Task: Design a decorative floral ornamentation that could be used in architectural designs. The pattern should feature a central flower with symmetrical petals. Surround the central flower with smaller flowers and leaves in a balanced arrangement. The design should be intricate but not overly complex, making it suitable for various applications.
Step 1594:
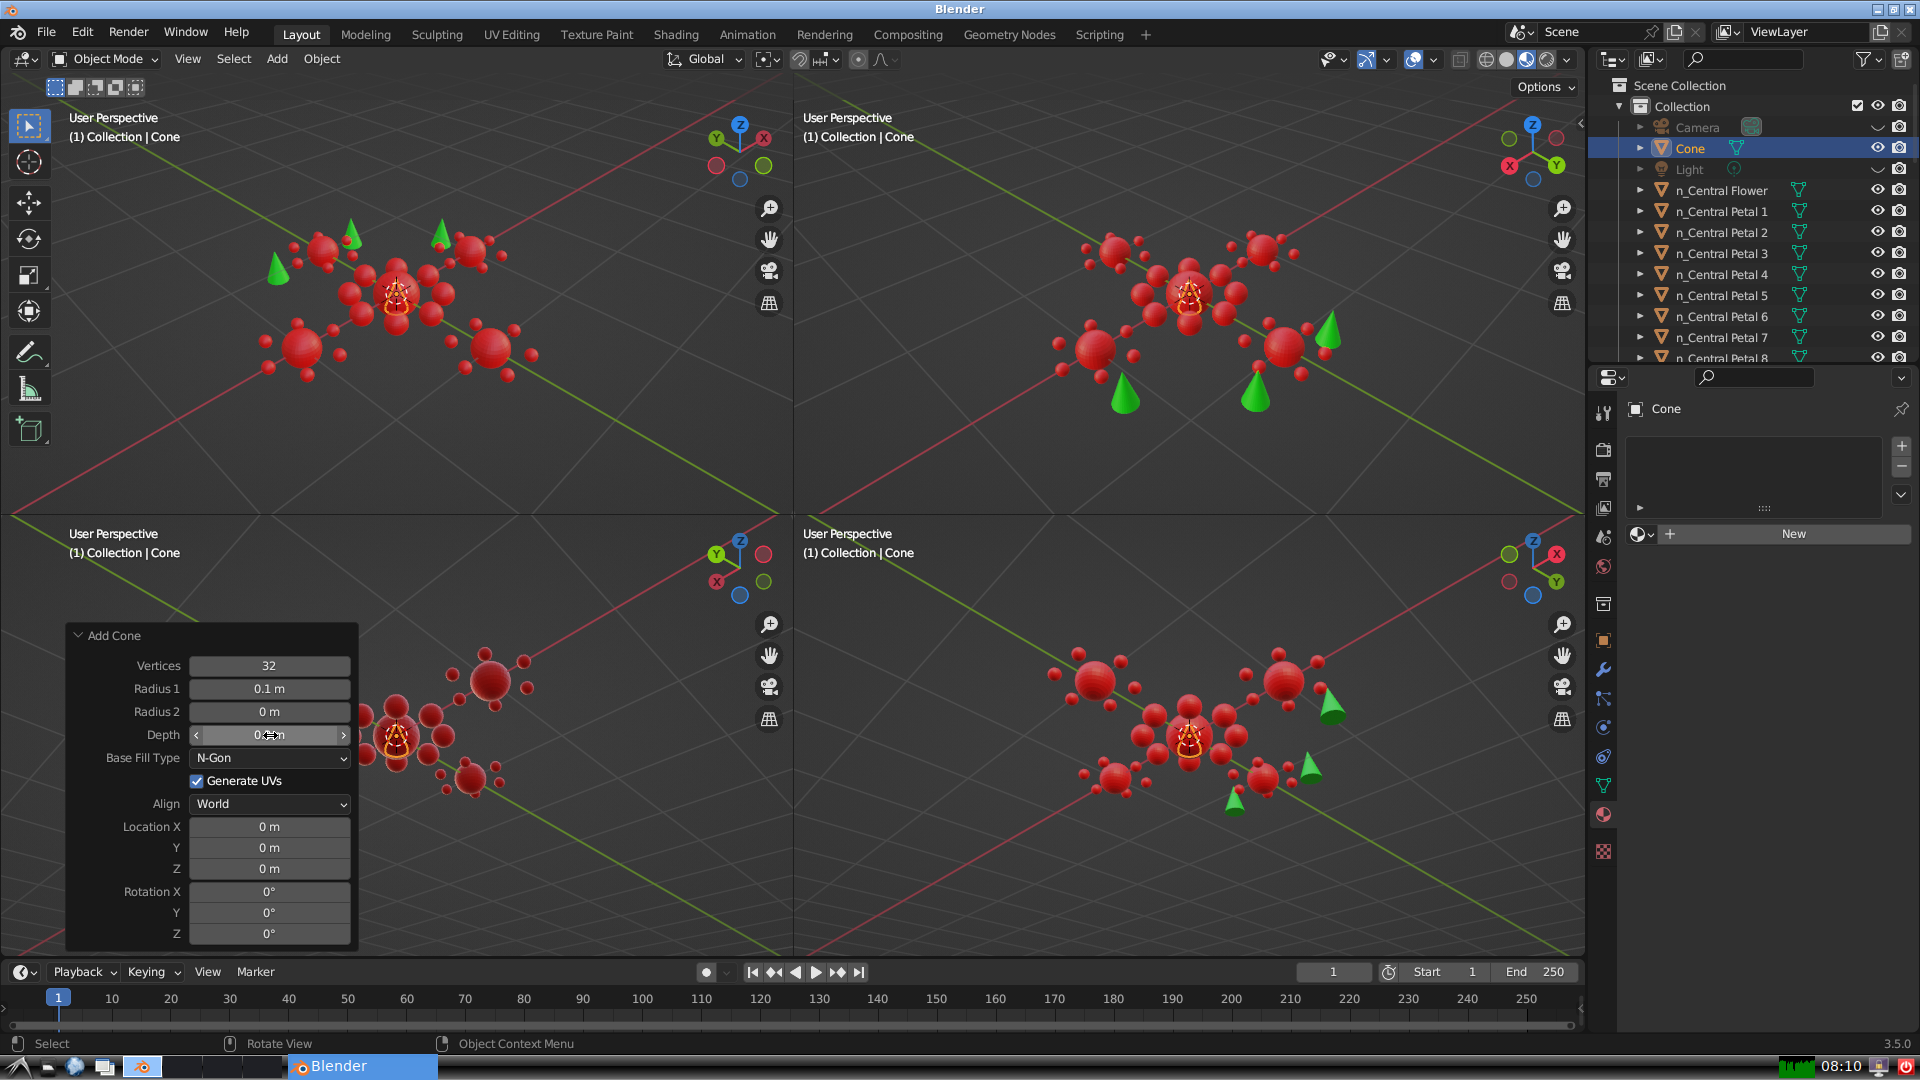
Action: click: no